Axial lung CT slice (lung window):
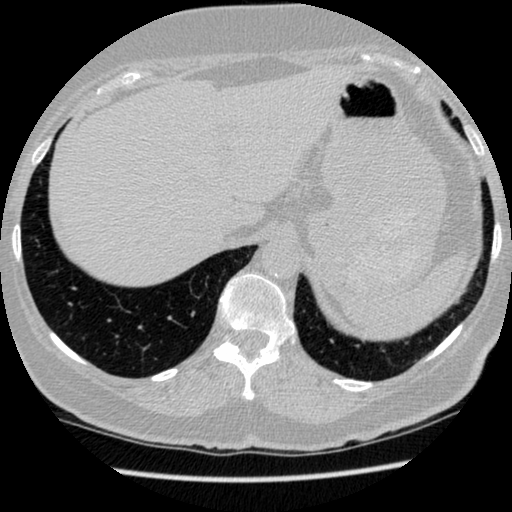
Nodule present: no